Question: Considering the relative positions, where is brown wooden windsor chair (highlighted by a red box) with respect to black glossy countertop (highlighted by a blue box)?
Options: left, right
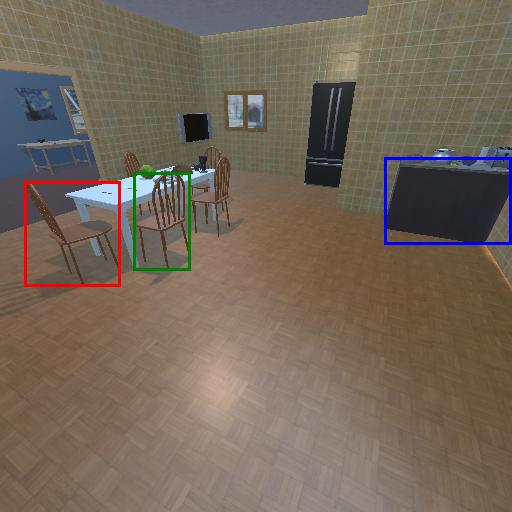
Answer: left